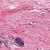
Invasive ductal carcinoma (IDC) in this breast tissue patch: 0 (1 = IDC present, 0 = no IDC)